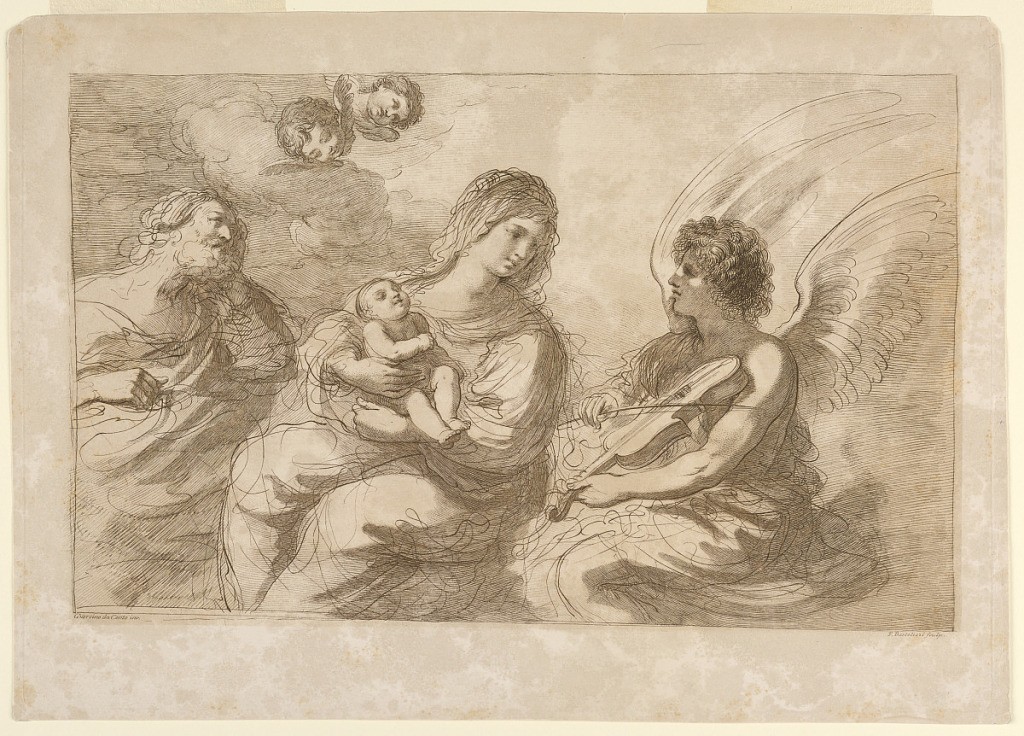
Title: Virgin, Infant, and Joseph with an Angel Playing on a Violin
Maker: Francesco Bartolozzi, Italian, active England, 1727–1815
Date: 1760-1770
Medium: Engraving in brown ink on paper
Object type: Print
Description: The Virgin seated, with the Infant in her arms, watches the Angel to her left, playing the violin. Joseph, left, faces them both. Two putti, upper left, look down. Below, the artists' names.